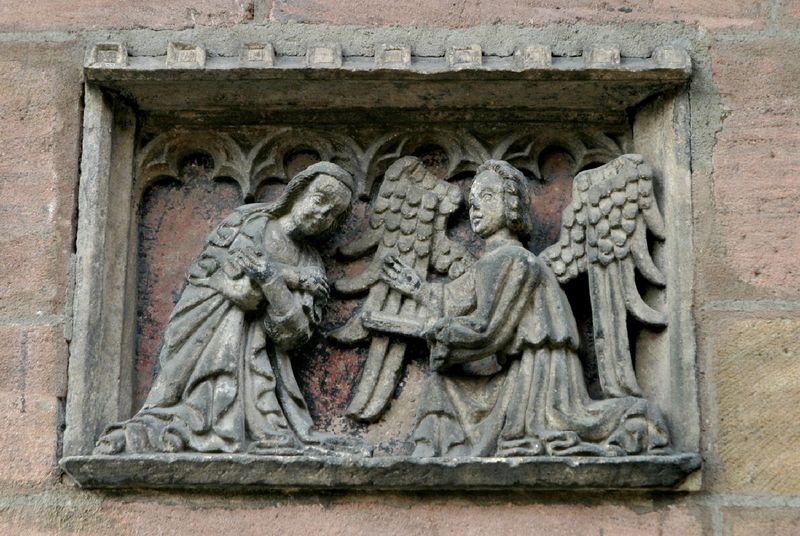
Titel: Wandrelief einer Verkündigung von St. Lorenz in Nürnberg
Standort: Nürnberg, St. Lorenz (EU - D - B)
Schlagwörter: flügel, fenster, frau, ornament, falten, stein, mantel, engel, relief, bogen, mauer, knie, knien, beten, rolle, wappen, kniend, segnung, aussen, reben, maria, masswerk, verkündigung, arcadenbögen, hausbild